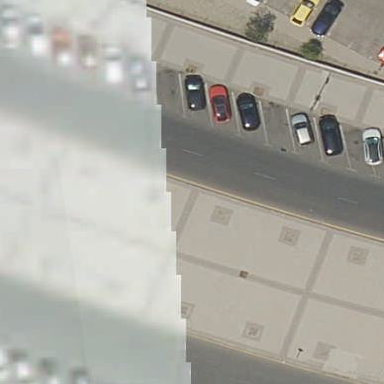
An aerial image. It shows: Parking area with surface.